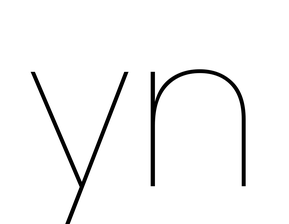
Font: Poppins-Thin